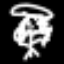
Label: angel